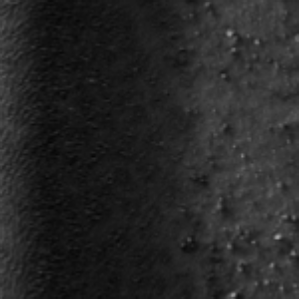
Label: frost